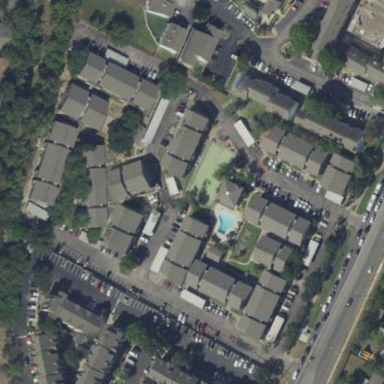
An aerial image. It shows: Residential area with apartments.